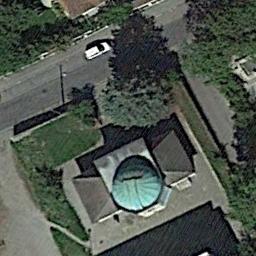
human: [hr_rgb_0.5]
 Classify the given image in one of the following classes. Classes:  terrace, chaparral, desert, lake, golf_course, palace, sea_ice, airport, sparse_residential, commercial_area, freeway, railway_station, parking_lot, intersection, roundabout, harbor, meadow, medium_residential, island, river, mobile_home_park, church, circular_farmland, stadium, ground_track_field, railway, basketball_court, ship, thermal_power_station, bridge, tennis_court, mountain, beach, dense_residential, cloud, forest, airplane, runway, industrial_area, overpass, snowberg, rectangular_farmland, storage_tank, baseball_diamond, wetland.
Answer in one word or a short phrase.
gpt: church